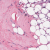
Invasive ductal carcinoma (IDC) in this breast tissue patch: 0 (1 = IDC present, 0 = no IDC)